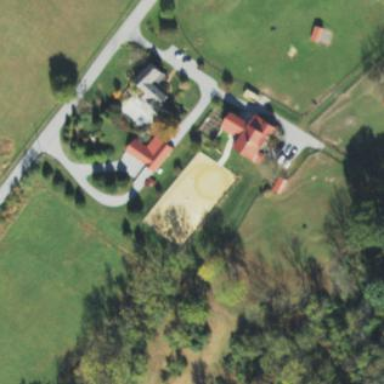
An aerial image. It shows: Equestrian pitch for leisure land use.